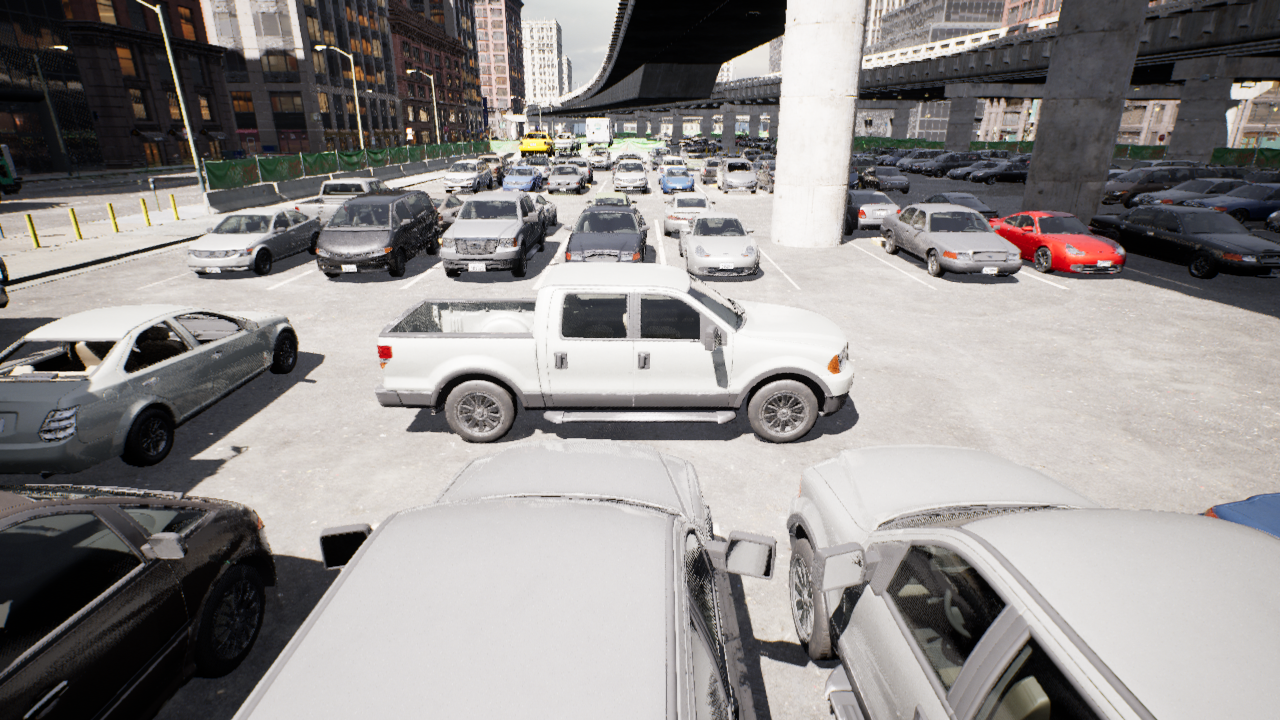
Venue: arterial
Lighting: clear day
Vehicle rig: pickup